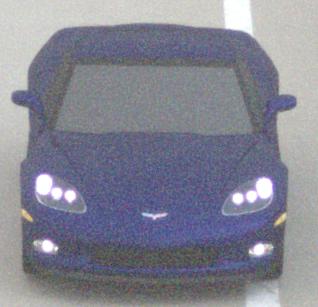
Make: Chevrolet
Model: Corvette Coupé
Detailed model: Corvette (C6) Coupé
Model produced from: 2005/02
Model produced until: 2008/03
Doors: 3
Color: blue
Road condition: dry road
Daytime: night
Contrast: low contrast